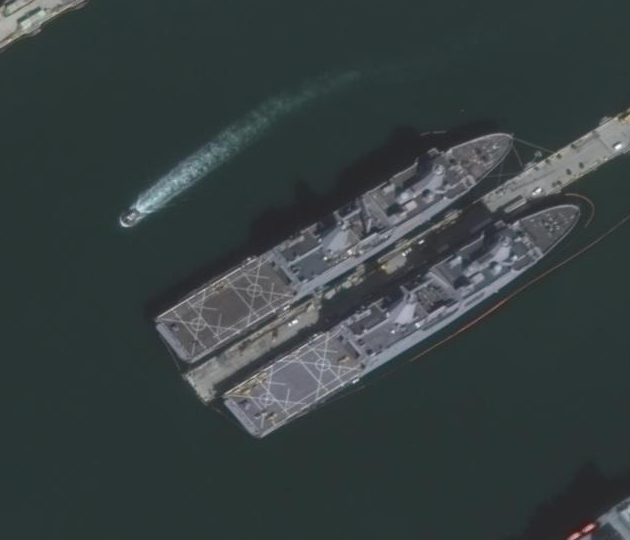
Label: San_Antonio-class_transport_dock